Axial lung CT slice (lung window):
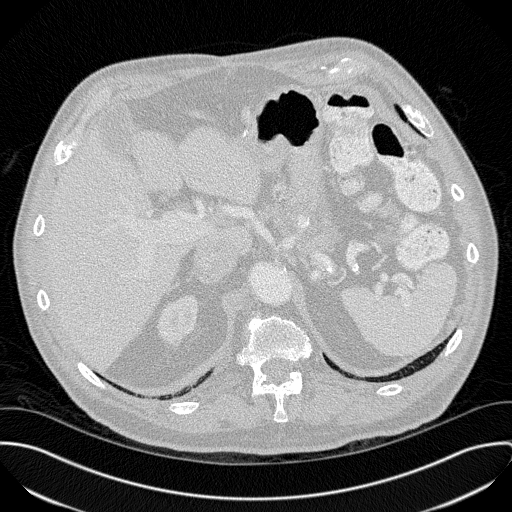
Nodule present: no